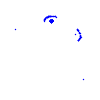
Particle: proton